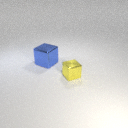
small yellow metal cube to the right of large blue metal cube